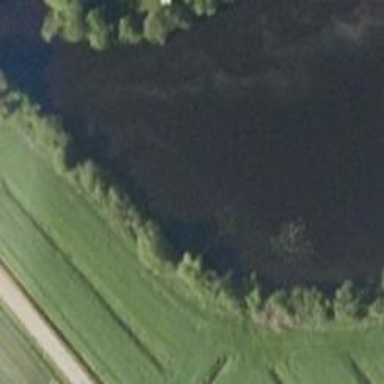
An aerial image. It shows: Beautiful river scene.